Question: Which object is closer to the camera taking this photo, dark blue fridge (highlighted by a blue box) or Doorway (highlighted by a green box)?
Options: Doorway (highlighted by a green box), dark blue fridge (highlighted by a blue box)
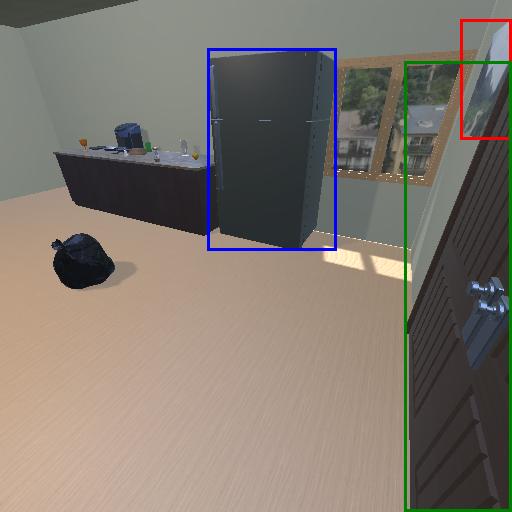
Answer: Doorway (highlighted by a green box)